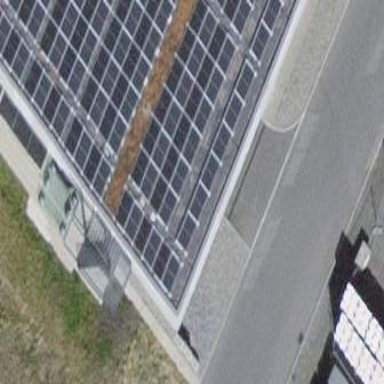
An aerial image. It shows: Solar power generator.